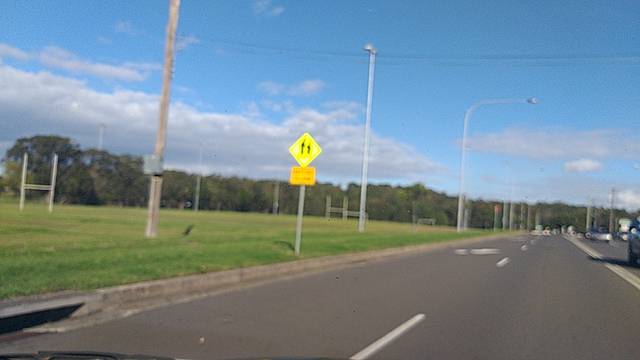
Region: Australia
Coordinates: -34.437, 150.892